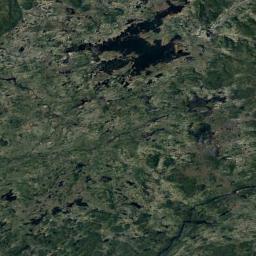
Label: wetland